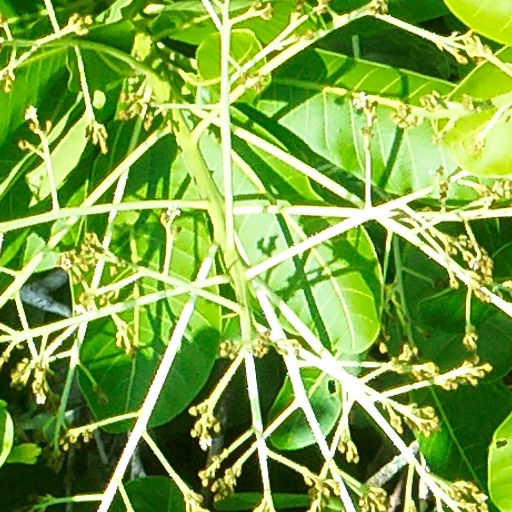
Species: Anacardium excelsum
GBIF accepted scientific name: Anacardium excelsum
Crown area (m\u00b2): 95.413